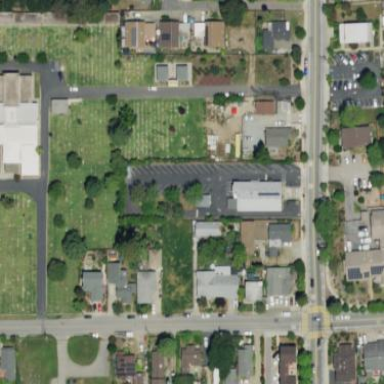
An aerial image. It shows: Cemetery.